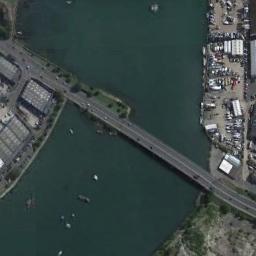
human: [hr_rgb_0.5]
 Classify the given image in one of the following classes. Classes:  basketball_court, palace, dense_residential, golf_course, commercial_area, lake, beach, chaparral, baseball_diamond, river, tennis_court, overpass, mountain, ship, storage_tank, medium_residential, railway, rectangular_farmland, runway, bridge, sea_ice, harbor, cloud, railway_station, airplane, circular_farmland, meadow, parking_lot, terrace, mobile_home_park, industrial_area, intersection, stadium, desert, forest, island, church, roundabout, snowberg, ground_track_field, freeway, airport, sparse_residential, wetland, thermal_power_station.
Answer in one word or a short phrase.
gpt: bridge